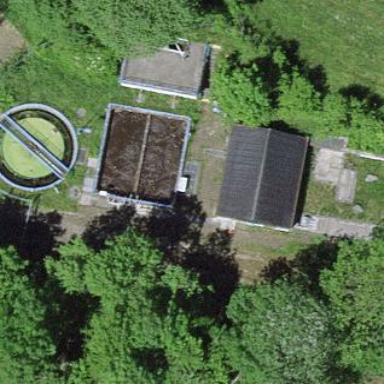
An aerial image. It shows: View of wastewater plant.